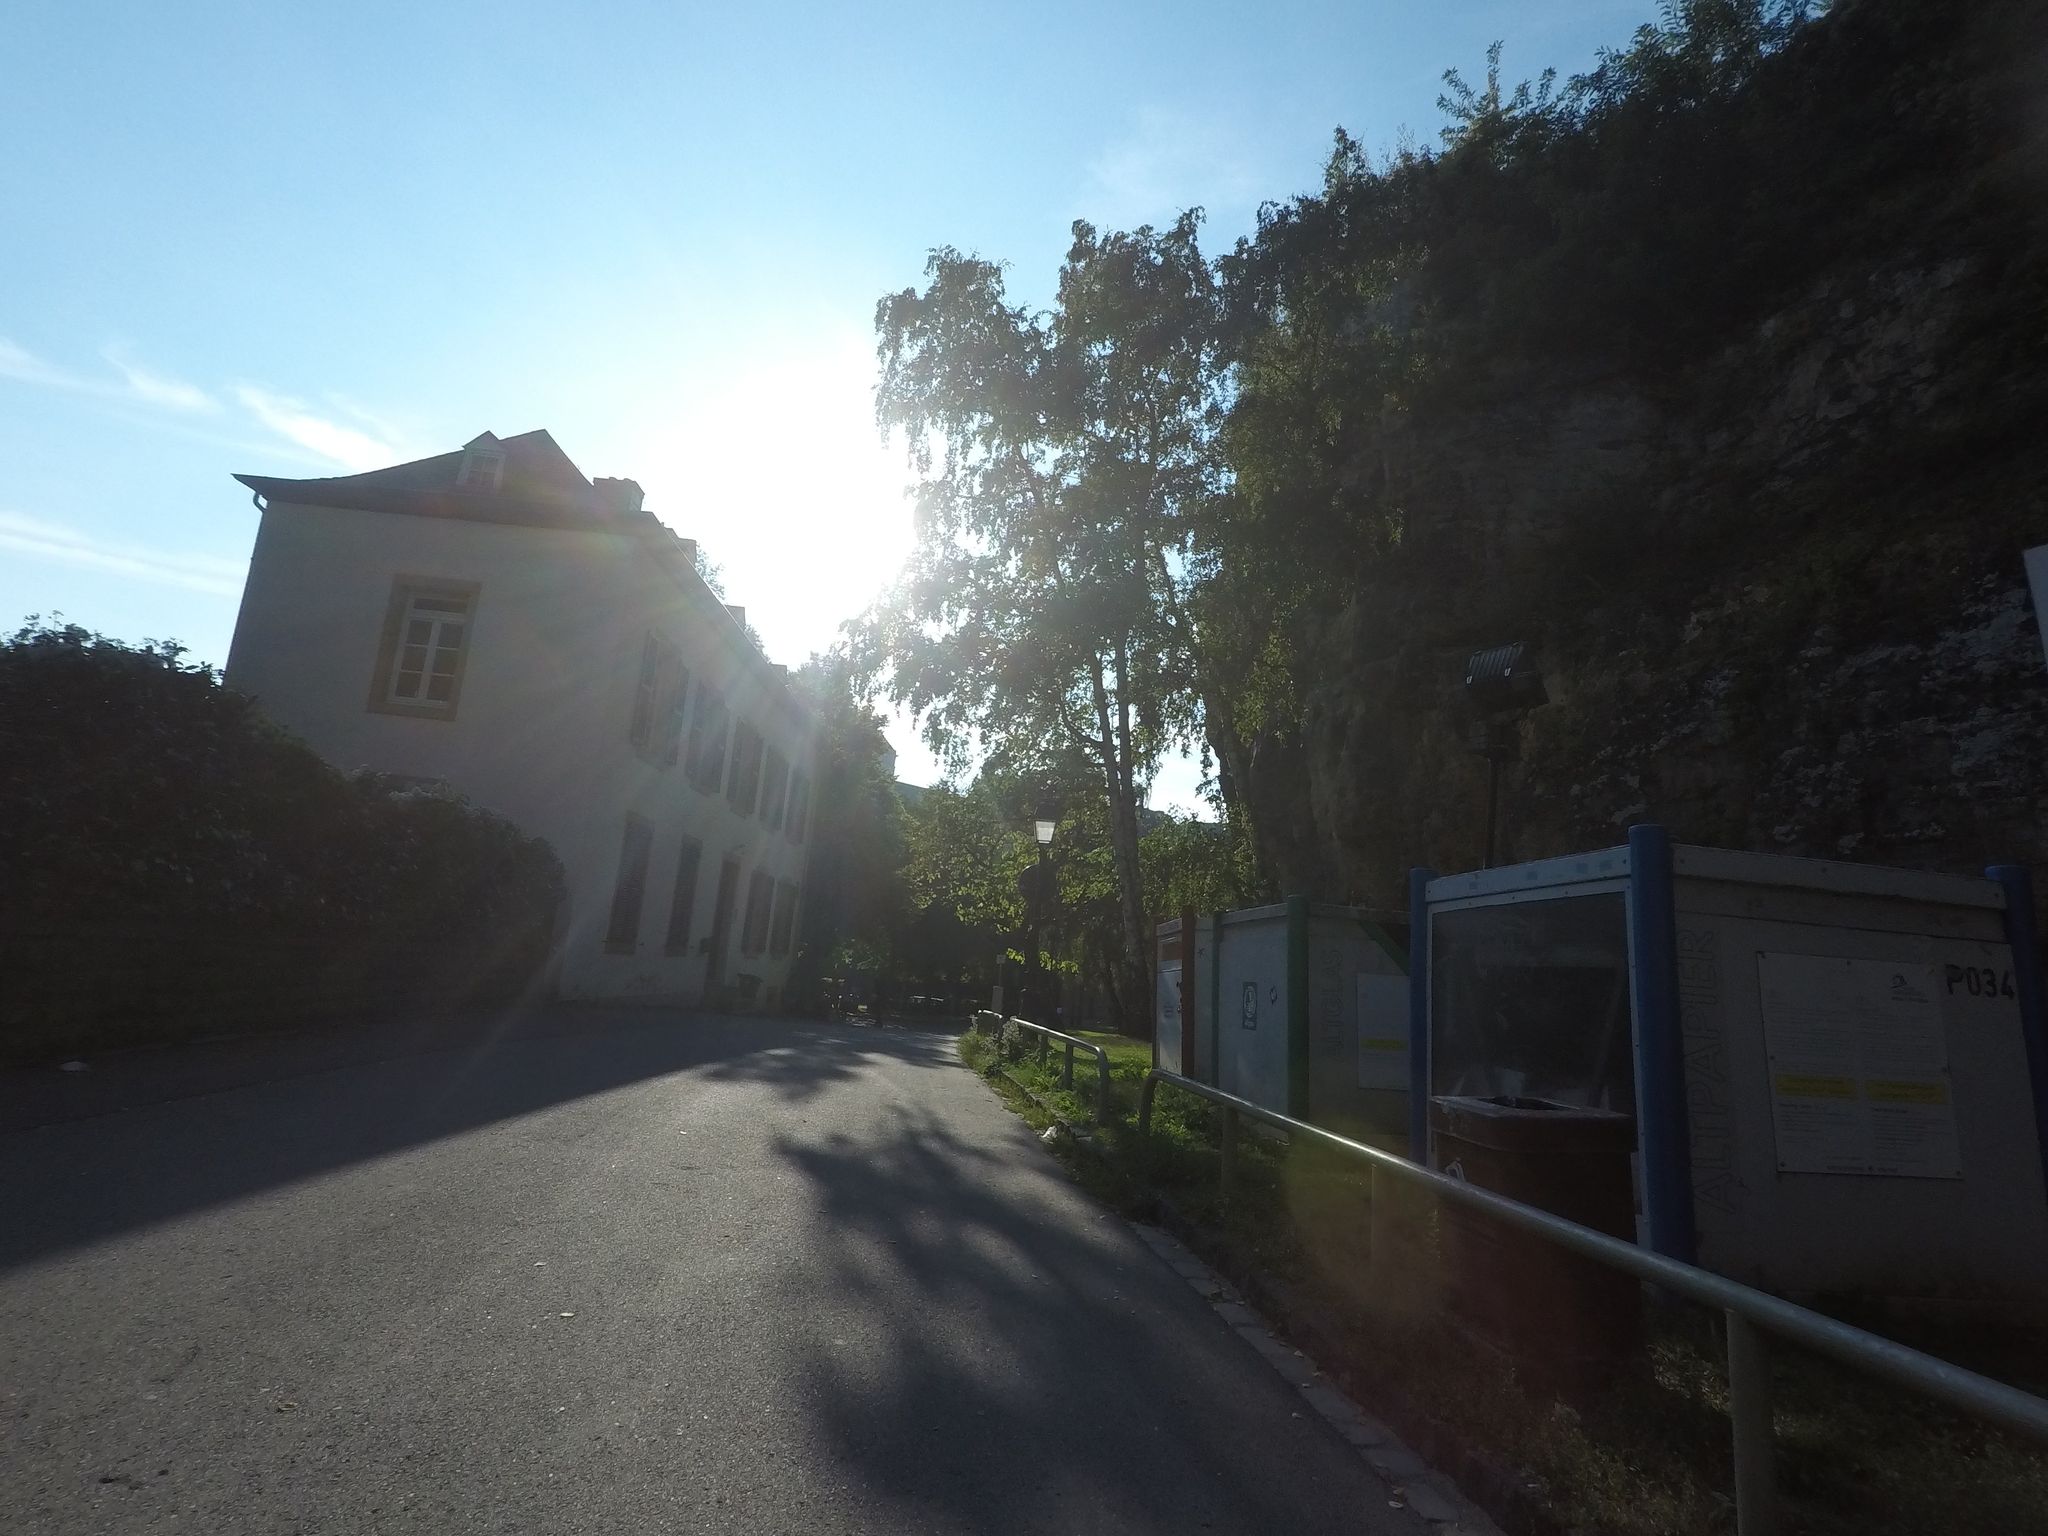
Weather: clear
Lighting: day
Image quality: good
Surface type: driving surface
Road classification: path, living_street
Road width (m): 2
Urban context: urban centre
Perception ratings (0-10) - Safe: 5.02, Lively: 6.69, Beautiful: 8.2, Boring: 6.4, Depressing: 2.57, Wealthy: 6.68